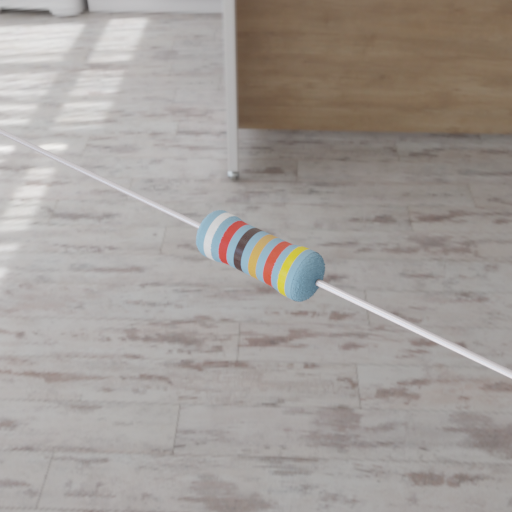
Resistor colour bands (in order): white, red, black, gold, red, yellow